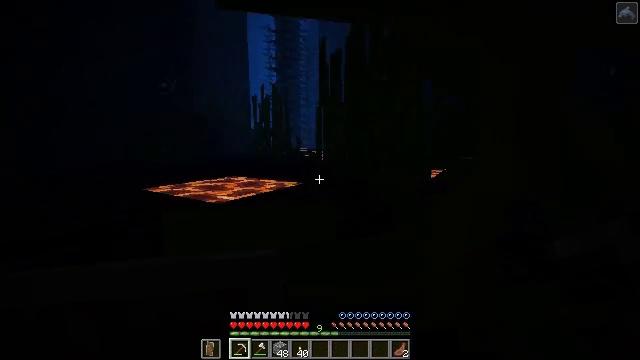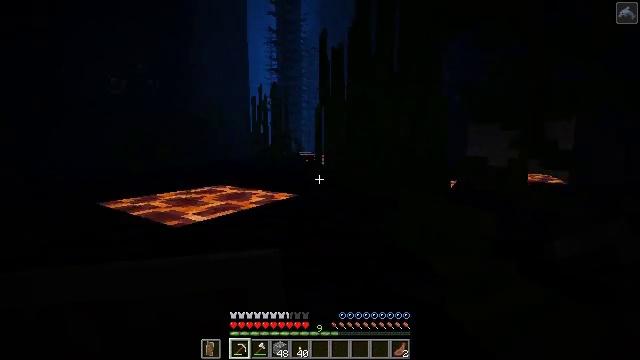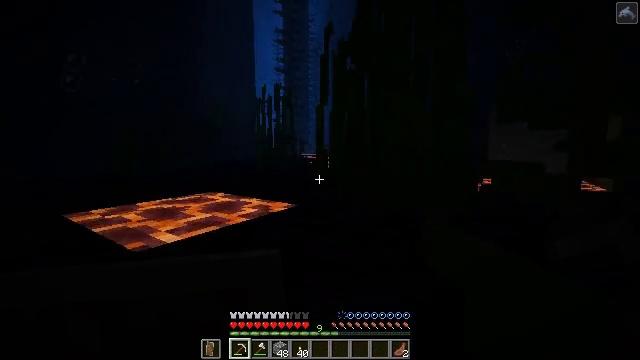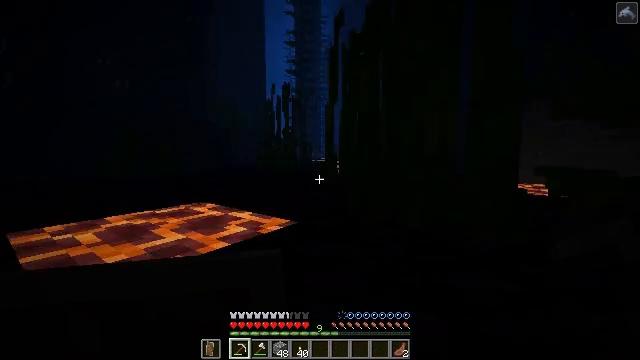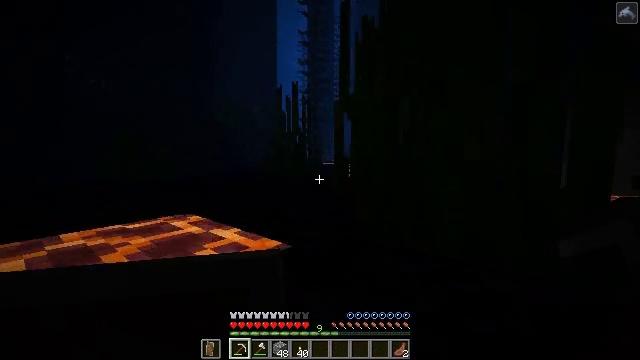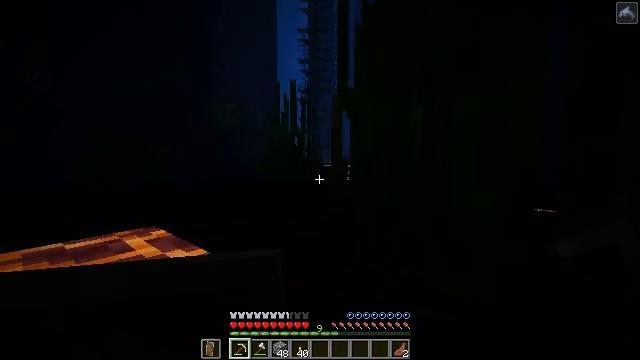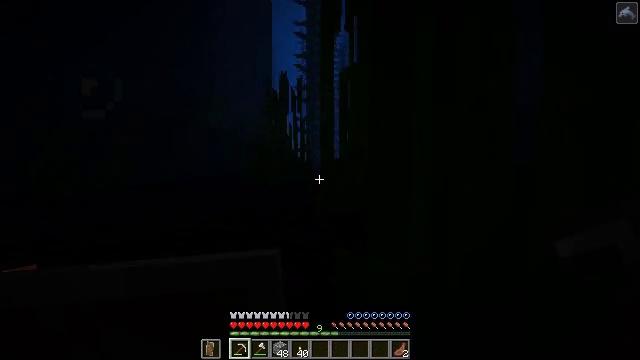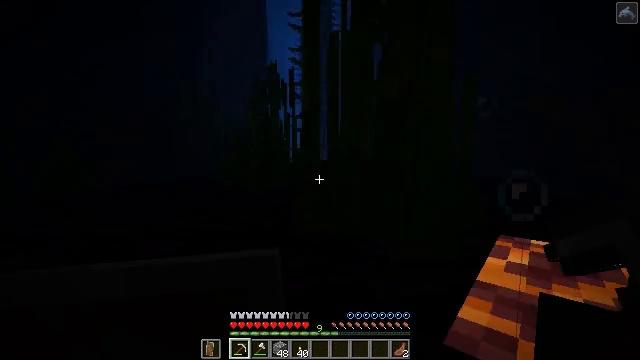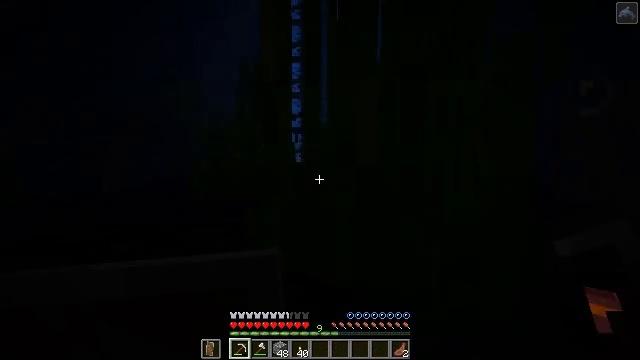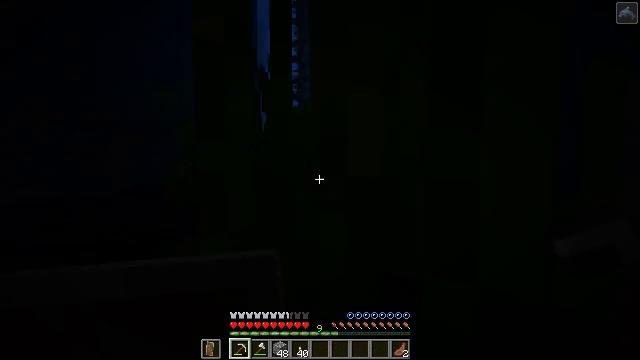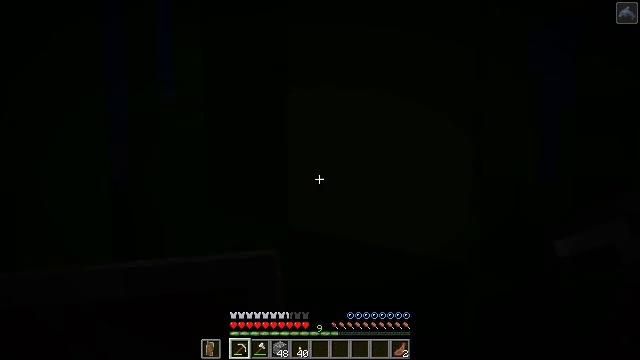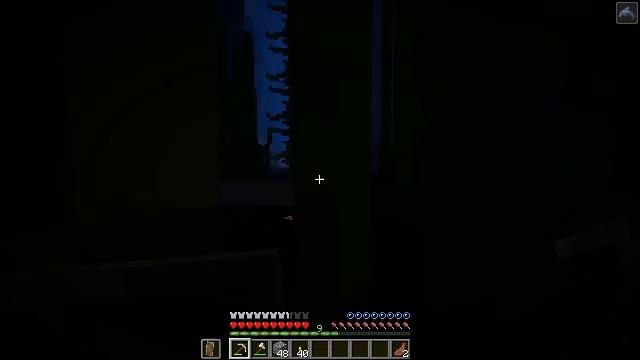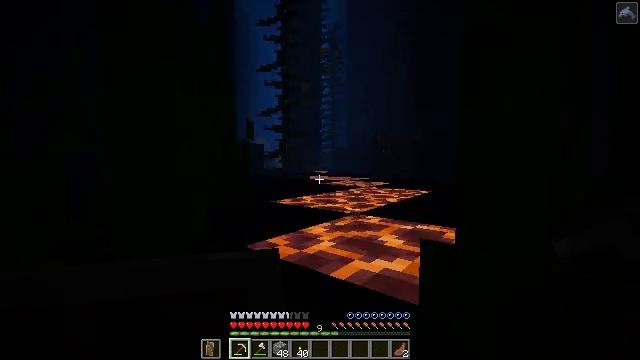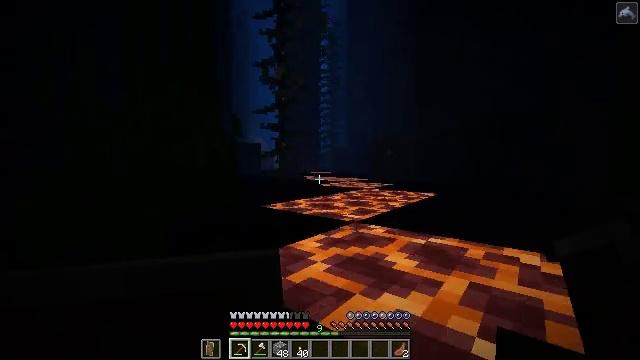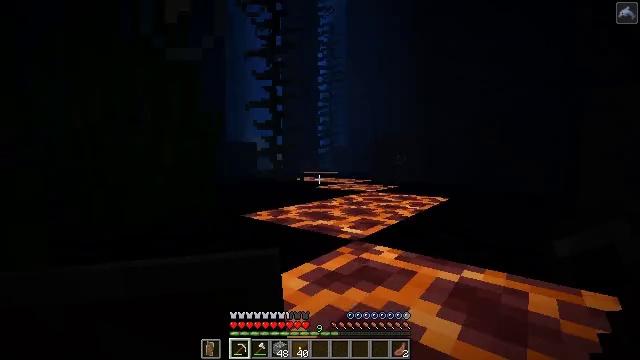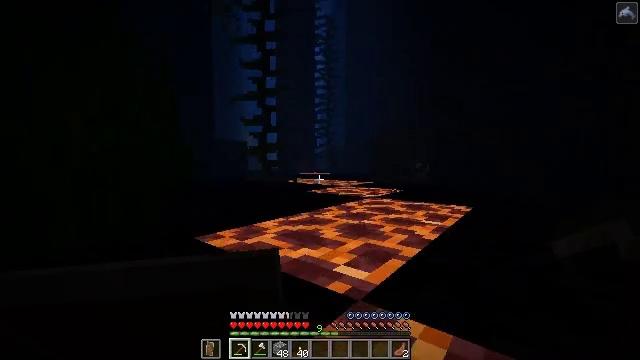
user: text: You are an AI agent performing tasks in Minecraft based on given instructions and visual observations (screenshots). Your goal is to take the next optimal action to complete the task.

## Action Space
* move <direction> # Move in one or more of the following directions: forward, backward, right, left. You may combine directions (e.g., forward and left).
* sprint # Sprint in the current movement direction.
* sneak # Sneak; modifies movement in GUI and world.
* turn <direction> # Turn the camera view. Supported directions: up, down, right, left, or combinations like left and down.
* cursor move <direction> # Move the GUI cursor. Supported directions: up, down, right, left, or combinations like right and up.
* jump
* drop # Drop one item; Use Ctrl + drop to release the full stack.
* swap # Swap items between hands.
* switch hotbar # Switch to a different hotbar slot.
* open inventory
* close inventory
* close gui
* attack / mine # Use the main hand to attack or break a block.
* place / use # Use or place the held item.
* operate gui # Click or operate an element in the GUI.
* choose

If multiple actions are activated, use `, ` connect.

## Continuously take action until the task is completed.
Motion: motion action
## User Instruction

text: Harvest kelp plant in the water.
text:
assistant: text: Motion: move forward, sneak
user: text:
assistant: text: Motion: move forward, sneak, turn left
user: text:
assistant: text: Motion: move forward, sneak, turn left
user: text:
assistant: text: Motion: move forward, sneak, turn left
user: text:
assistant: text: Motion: move forward, sneak
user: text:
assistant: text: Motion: move forward, sneak
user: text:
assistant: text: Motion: move forward, sneak
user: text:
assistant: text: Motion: move forward, sneak
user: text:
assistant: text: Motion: move forward, sneak
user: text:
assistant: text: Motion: move forward, sneak, turn right
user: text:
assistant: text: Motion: move forward, sneak
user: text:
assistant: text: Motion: move forward, sneak
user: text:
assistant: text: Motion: move forward, sneak
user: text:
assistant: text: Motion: move forward, sneak
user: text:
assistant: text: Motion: move forward, sneak
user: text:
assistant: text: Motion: move forward, sneak
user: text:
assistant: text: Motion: move forward, sneak
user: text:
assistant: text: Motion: move forward, sneak
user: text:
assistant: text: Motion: move forward, sneak
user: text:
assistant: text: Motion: move forward, sneak
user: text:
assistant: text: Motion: move forward, sneak
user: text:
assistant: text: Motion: move forward, sneak, turn left and up
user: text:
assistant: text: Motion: move forward, sneak, turn left and up
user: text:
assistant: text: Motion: move forward, sneak
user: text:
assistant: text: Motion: move forward, sneak
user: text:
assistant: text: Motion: move forward, sneak
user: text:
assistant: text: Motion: sneak
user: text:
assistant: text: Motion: sneak
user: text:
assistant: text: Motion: sneak
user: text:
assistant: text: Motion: sneak